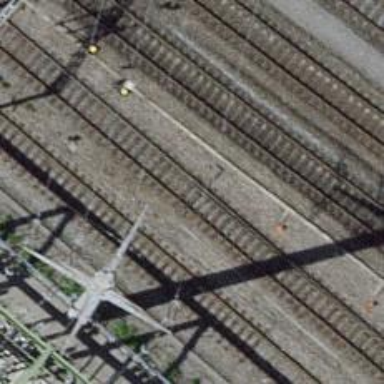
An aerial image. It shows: Railway with electrified contact lines.